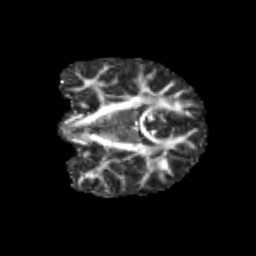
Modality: FA
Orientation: coronal
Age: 9
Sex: male
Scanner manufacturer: siemens
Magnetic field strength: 3 T
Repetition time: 3.8 s
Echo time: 0.07 s